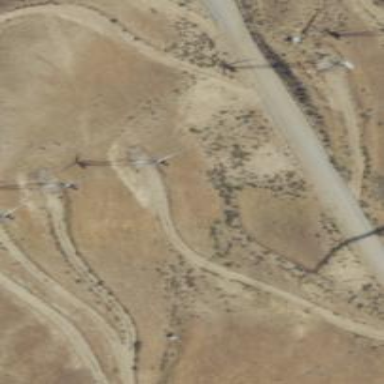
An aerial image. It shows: Wind power generator utilizing wind turbines.